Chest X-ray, AP view. Patient: 54 years old, sex F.
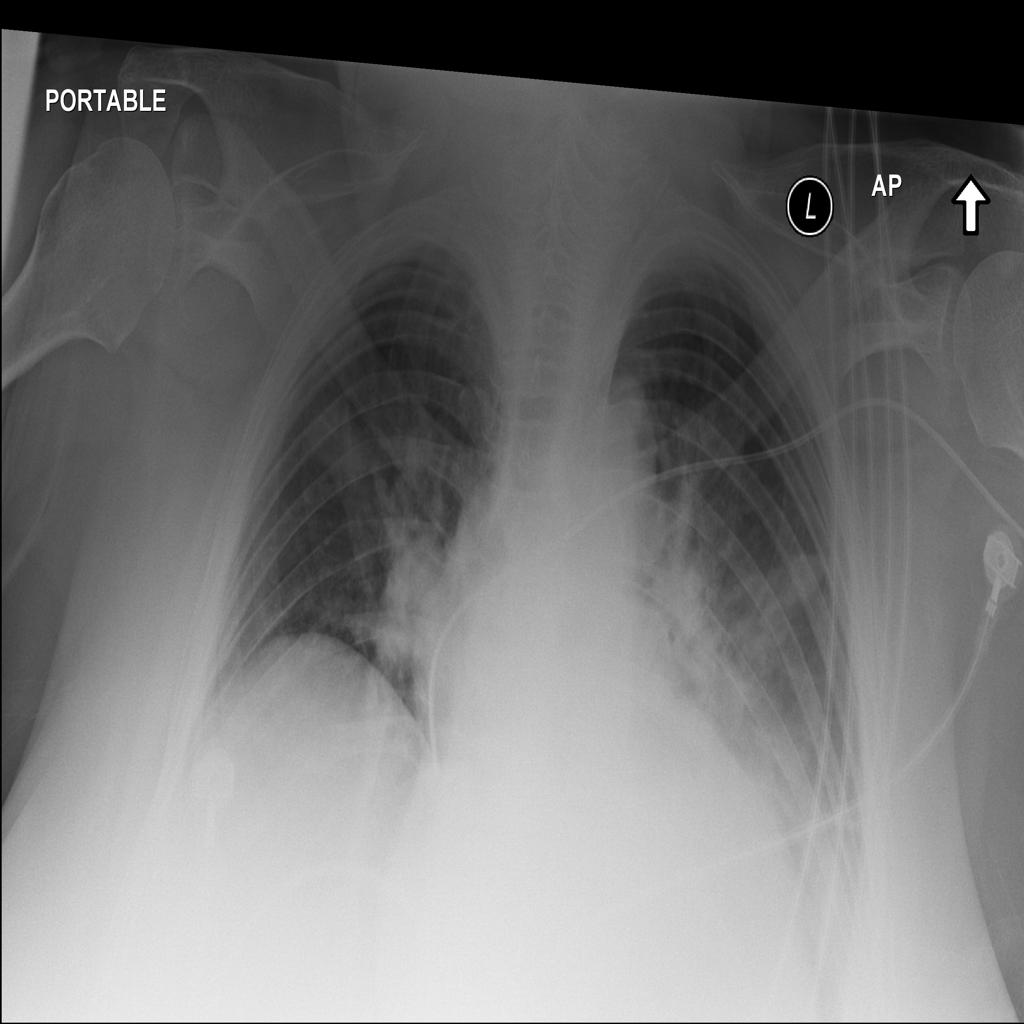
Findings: Effusion, Infiltration